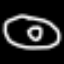
Label: donut